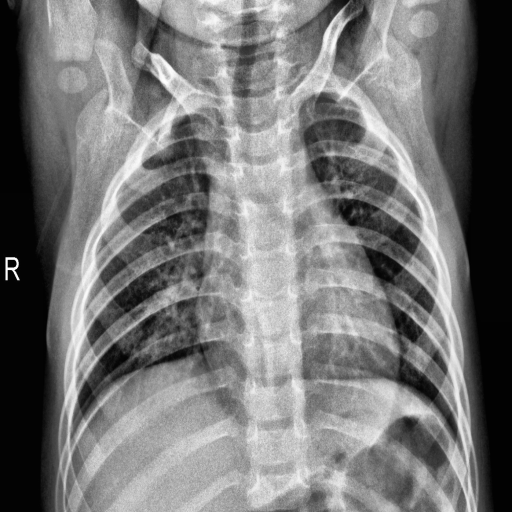
Finding: NORMAL